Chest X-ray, AP view. Patient: 53 years old, sex F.
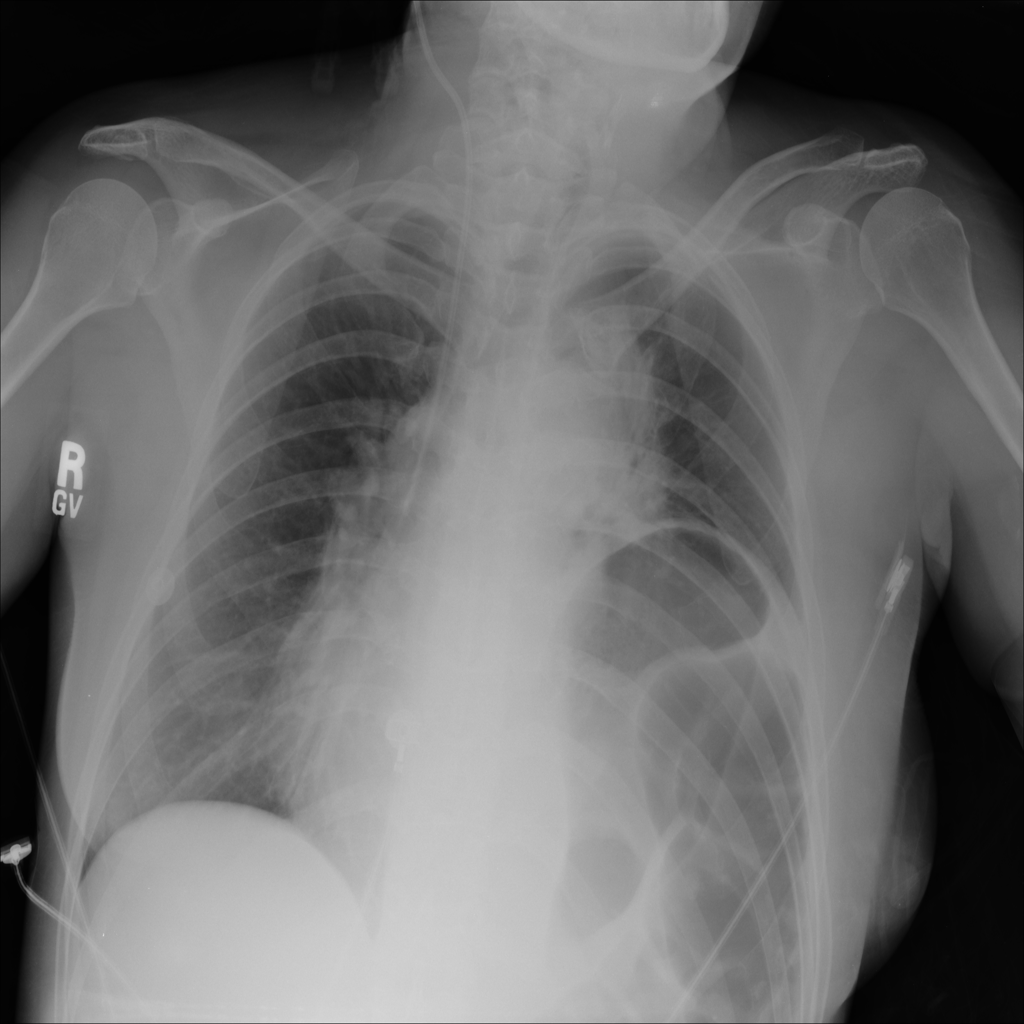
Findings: Hernia